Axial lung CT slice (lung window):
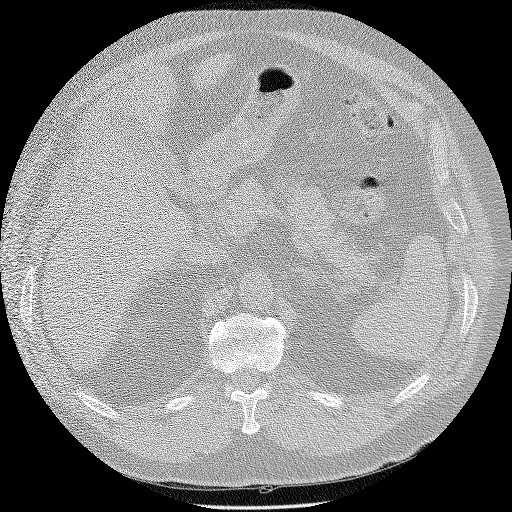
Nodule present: no